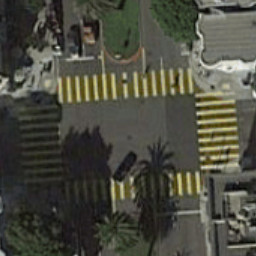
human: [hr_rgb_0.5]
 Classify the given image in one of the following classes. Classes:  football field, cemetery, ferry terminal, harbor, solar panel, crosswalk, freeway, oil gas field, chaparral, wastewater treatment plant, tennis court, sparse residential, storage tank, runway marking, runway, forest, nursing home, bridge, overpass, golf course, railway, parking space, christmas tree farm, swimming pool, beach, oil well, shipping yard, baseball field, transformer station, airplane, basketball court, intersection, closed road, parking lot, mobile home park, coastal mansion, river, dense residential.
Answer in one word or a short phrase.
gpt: crosswalk